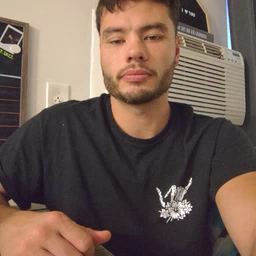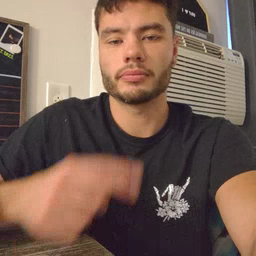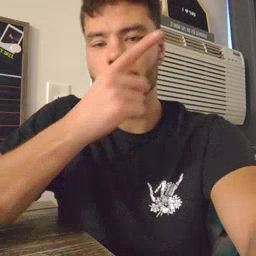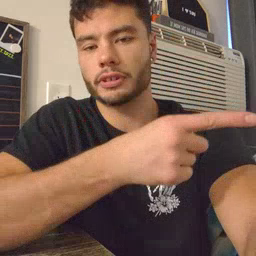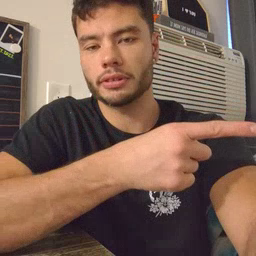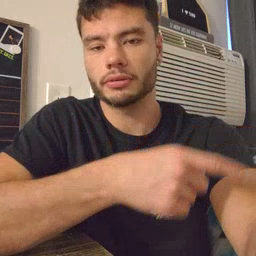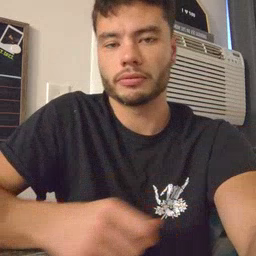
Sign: hesheit